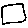
Label: square